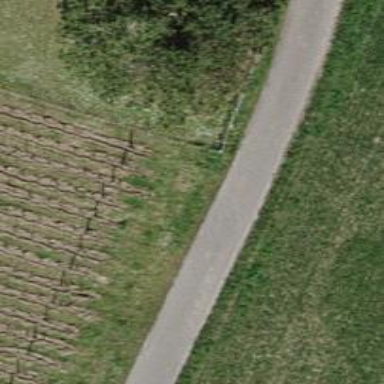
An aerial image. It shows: Paved agricultural track with grade1 surface.